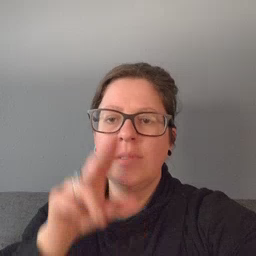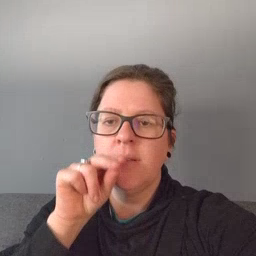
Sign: duck